Question: I tried to make a website with RStudio blogdown through <URL>.
I expected the following list:
>
## 2017
- -
But I got this:
>
## 2017
- - -
I got the same issue even when I didn't edit config or content from the document.
I don't know why the empty "Posts" item always appears on the top of blog post list.
How could I delete the item?

The config file 'config.toml' (remain the defaults):
'''
baseurl = "/"
relativeurls = true
languageCode = "en-us"
title = "A Hugo website"
theme = "hugo-lithium-theme"
googleAnalytics = ""
disqusShortname = ""
ignoreFiles = ["\.Rmd$", "_files$", "_cache$"]
[permalinks]
post = "/:year/:month/:day/:slug/"
[[menu.main]]
name = "About"
url = "/about/"
[[menu.main]]
name = "GitHub"
url = "https://github.com/rstudio/blogdown"
[[menu.main]]
name = "Twitter"
url = "https://twitter.com/rstudio"
[params]
description = "A website built through Hugo and blogdown."
# options for highlight.js (version, additional languages, and theme)
highlightjsVersion = "9.9.0"
highlightjsLang = ["r", "yaml"]
highlightjsTheme = "github"
[params.logo]
url = "logo.png"
width = 50
height = 50
alt = "Logo"
'''
'devtools::session_info('blogdown')'
'''
Session info --------------------------------------------------------------
setting value
version R version 3.3.3 (2017-03-06)
system x86_64, darwin13.4.0
ui RStudio (1.0.136)
language (EN)
collate ja_JP.UTF-8
tz Asia/Tokyo
date 2017-04-06
Packages ------------------------------------------------------------------
package * version date source
backports 1.0.5 2017-01-18 CRAN (R 3.3.2)
base64enc 0.1-3 2015-07-28 CRAN (R 3.3.0)
bitops 1.0-6 2013-08-17 CRAN (R 3.3.0)
blogdown 0.0.25 2017-04-05 Github (rstudio/blogdown@1c10d16)
bookdown 0.3.16 2017-04-05 Github (rstudio/bookdown@9ea8ffa)
caTools 1.17.1 2014-09-10 CRAN (R 3.3.0)
digest 0.6.12 2017-01-27 CRAN (R 3.3.2)
evaluate 0.10 2016-10-11 CRAN (R 3.3.0)
highr 0.6 2016-05-09 CRAN (R 3.3.0)
htmltools 0.3.5 2016-03-21 CRAN (R 3.3.0)
httpuv 1.3.3 2015-08-04 CRAN (R 3.3.0)
jsonlite 1.3 2017-02-28 CRAN (R 3.3.2)
knitr 1.15.18 2017-04-05 Github (yihui/knitr@2cd8ca3)
magrittr 1.5 2014-11-22 CRAN (R 3.3.0)
markdown 0.7.7 2015-04-22 CRAN (R 3.3.0)
mime 0.5 2016-07-07 CRAN (R 3.3.0)
Rcpp 0.12.10 2017-03-19 CRAN (R 3.3.2)
rmarkdown 1.4 2017-03-24 cran (@1.4)
rprojroot 1.2 2017-01-16 CRAN (R 3.3.2)
servr 0.5 2016-12-10 cran (@0.5)
stringi 1.1.3 2017-03-21 CRAN (R 3.3.2)
stringr 1.2.0 2017-02-18 CRAN (R 3.3.2)
yaml 2.1.14 2016-11-12 CRAN (R 3.3.2)
'''
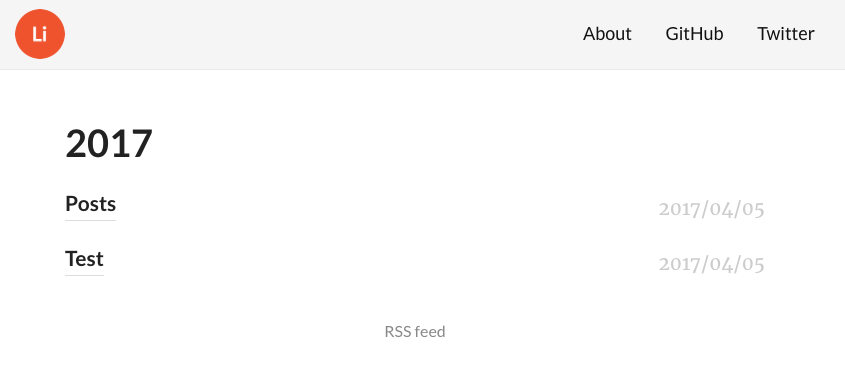
Answer: There was a change in Hugo 0.19 that introduced this issue. I have provided <URL> in my hugo-lithium-theme. Basically you need to delete your theme, and reinstall it:
'''
blogdown::install_theme('yihui/hugo-lithium-theme')
'''